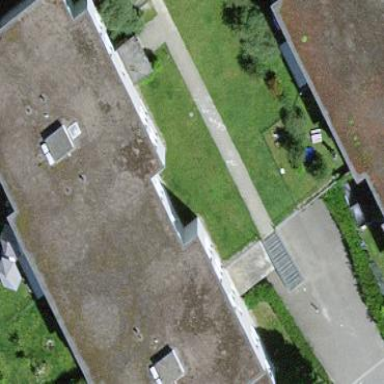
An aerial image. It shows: Building with apartments and flat roof.